Interaction volume radius: 10 \u00c5
Interaction volume height: 20 \u00c5
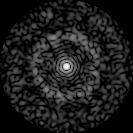
Disorder parameter: 0.8323